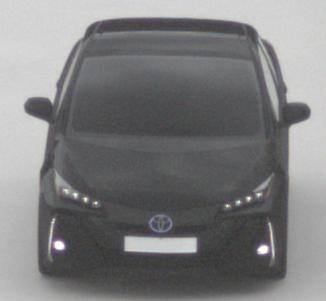
Make: Toyota
Model: Prius 1.8 Plug-In Hybrid
Detailed model: Prius (XW5) Plug-In
Model produced from: 2019/07
Model produced until: 2020/07
Doors: 5
Color: black
Road condition: dry road
Daytime: midday
Contrast: low contrast